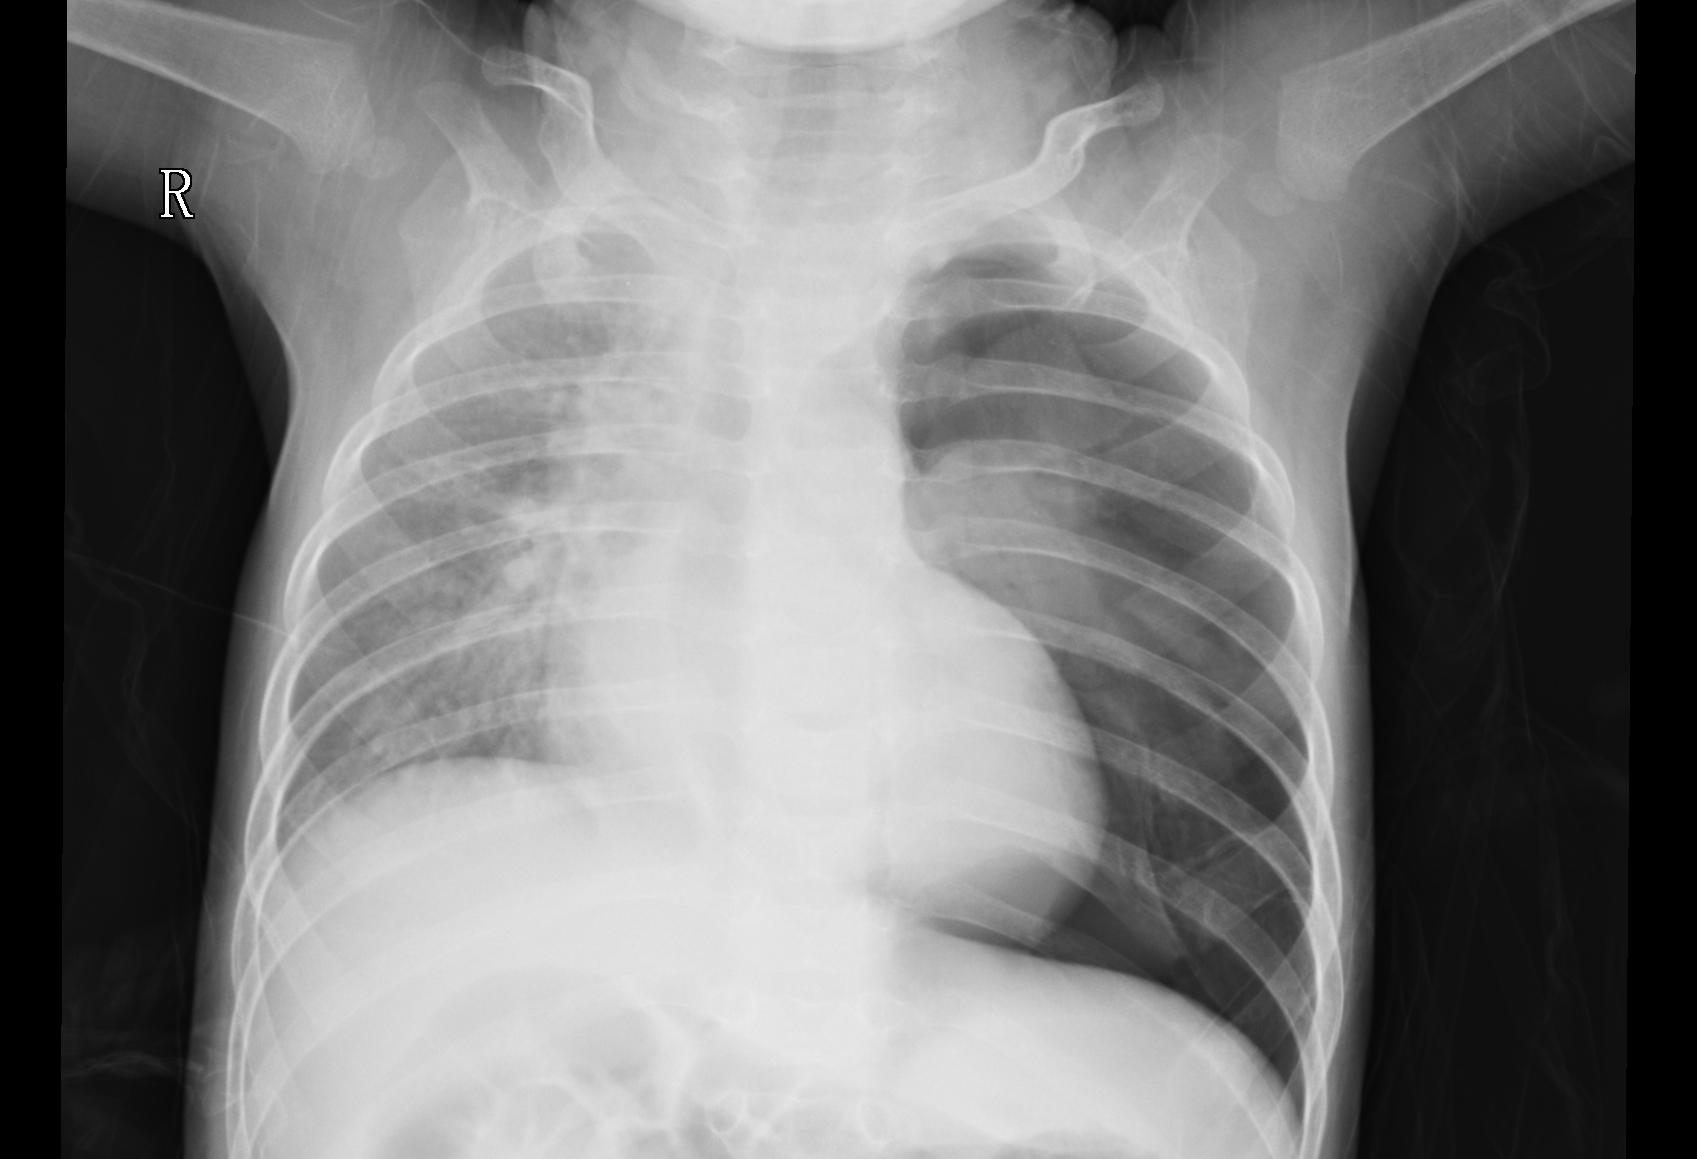
Diagnosis: PNEUMONIA